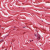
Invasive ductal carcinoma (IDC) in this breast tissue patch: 0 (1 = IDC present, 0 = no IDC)